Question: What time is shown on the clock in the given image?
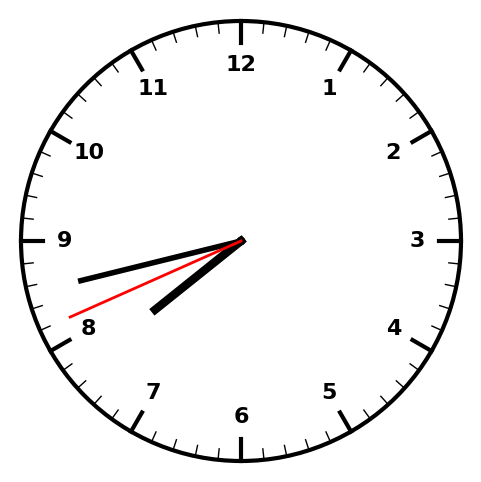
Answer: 07:42:41